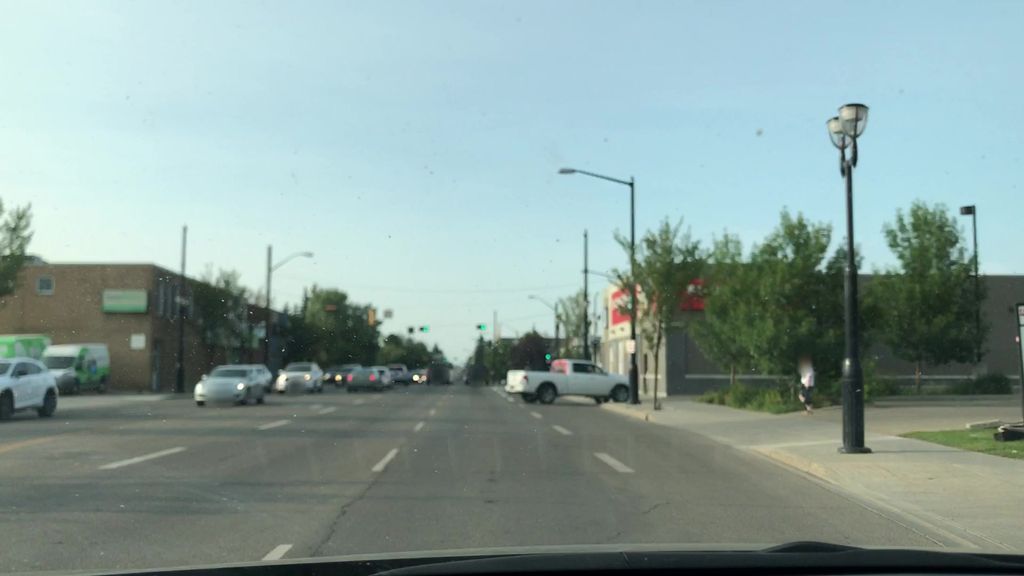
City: edmonton